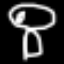
Label: mushroom